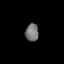
Tissue: lung
Cell type: Epithelial cells
Senescence score: 0.2224
Nuclear area (px): 226
Mean DAPI intensity: 115.783